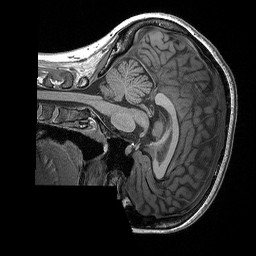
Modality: T1w
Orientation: sagittal
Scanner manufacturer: siemens
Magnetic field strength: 3 T
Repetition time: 2.3 s
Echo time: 0.00298 s